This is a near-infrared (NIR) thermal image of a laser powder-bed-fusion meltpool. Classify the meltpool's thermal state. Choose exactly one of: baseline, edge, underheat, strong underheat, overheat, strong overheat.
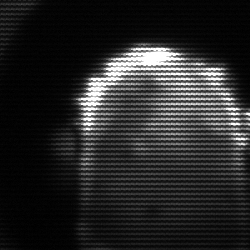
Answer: baseline